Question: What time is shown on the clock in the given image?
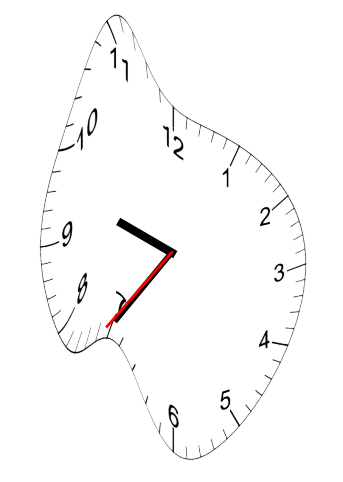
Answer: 09:35:36